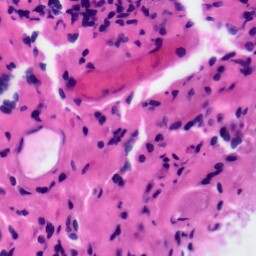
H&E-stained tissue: Tonsil